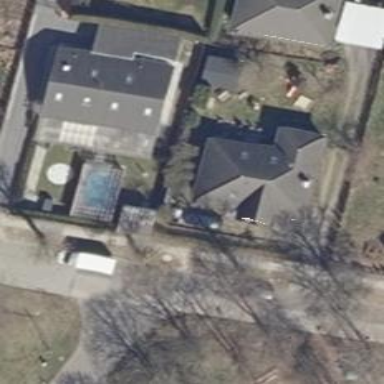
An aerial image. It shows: Detached building.